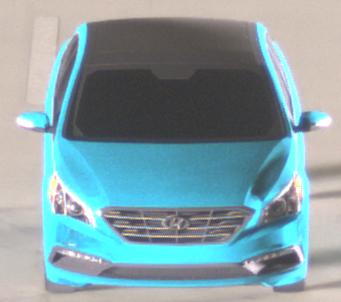
Make: Hyundai
Model: Sonata
Detailed model: Gen. 7
Model produced from: 2015
Model produced until: 2017
Doors: 4
Color: blue
Road condition: dry road
Daytime: midday
Contrast: medium contrast